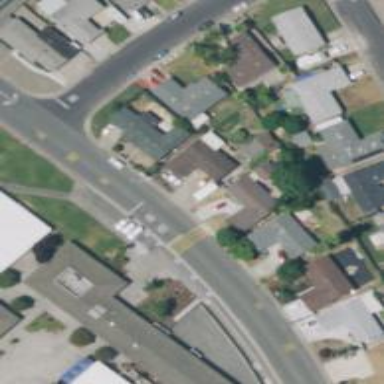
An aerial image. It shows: Marked crossing on footway.